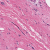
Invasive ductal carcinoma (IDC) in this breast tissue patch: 0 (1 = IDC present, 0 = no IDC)